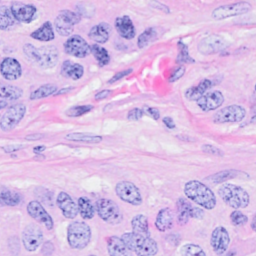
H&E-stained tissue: Breast